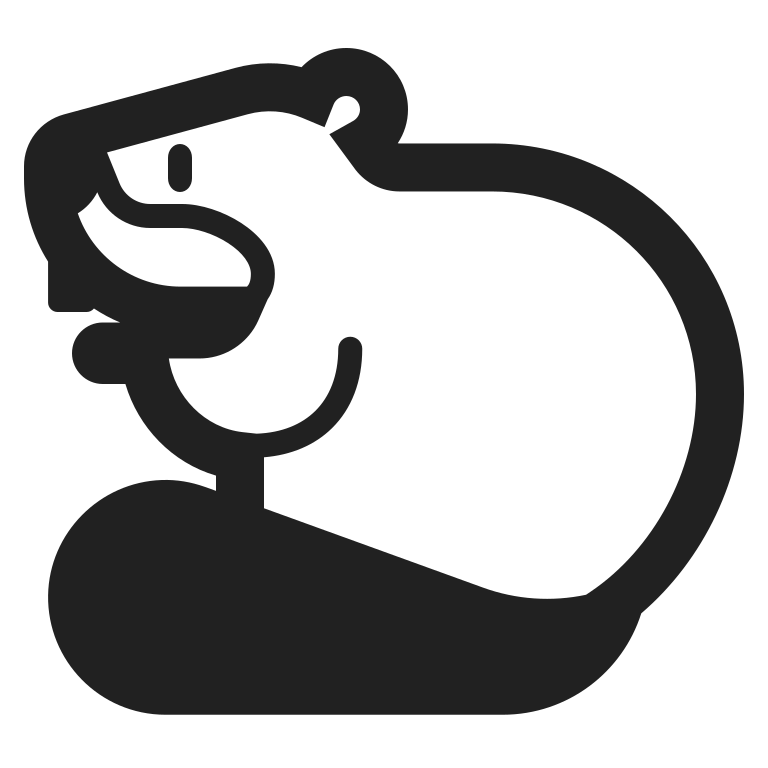
beaver high contrast